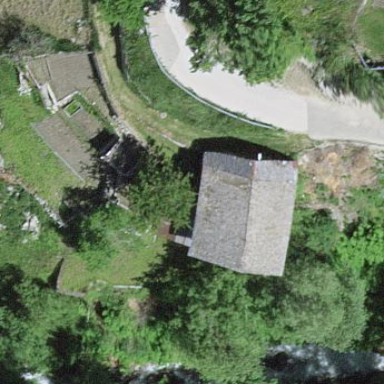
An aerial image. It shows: Simple and straightforward house.